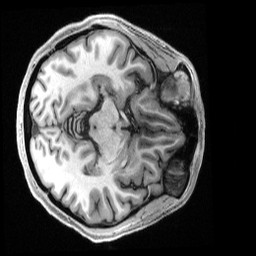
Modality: T1w
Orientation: axial
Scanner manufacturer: siemens
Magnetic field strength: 3 T
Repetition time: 2.5 s
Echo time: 0.00231 s